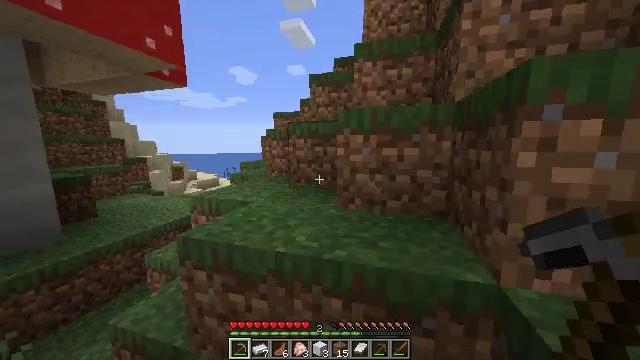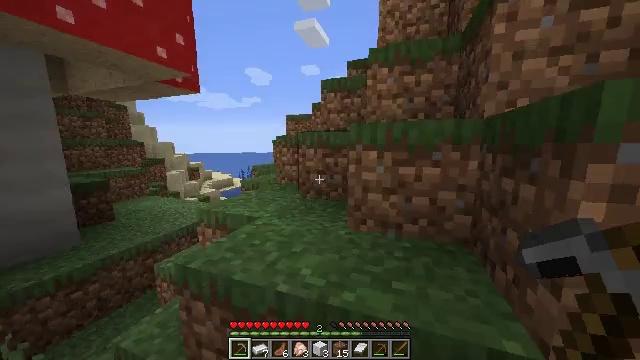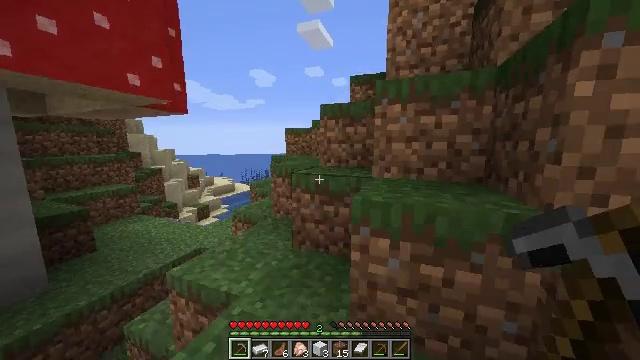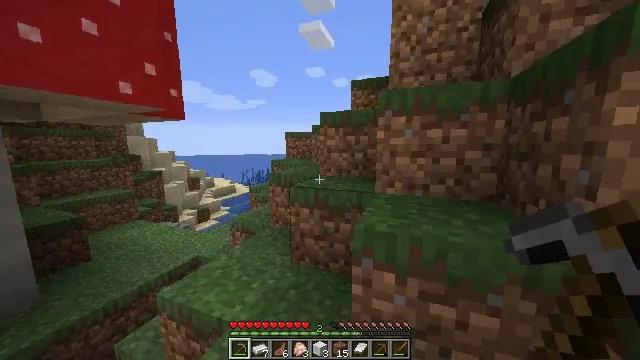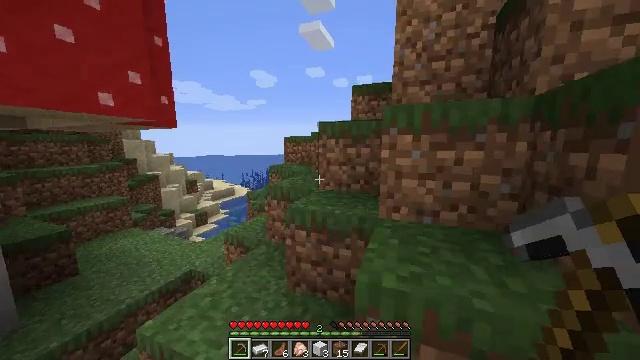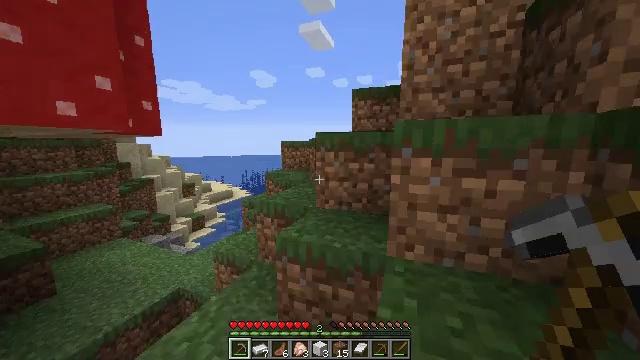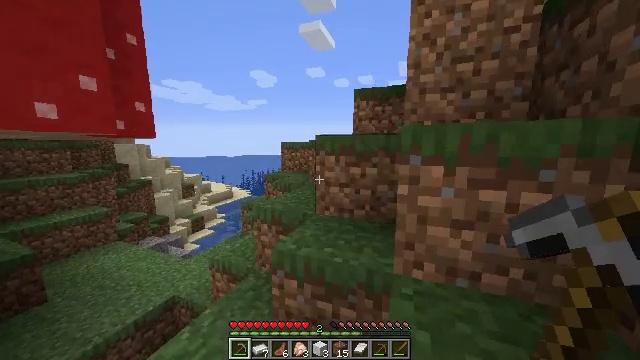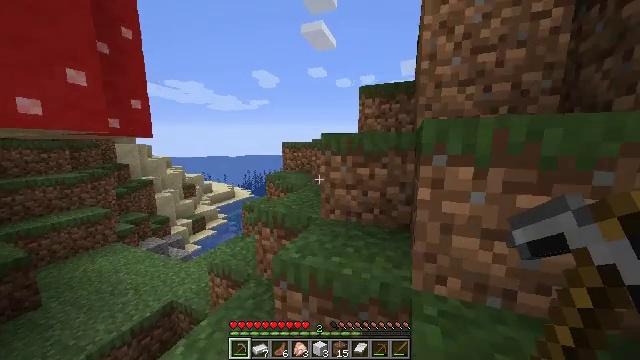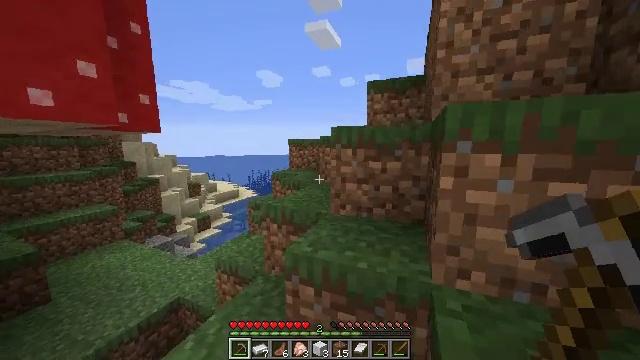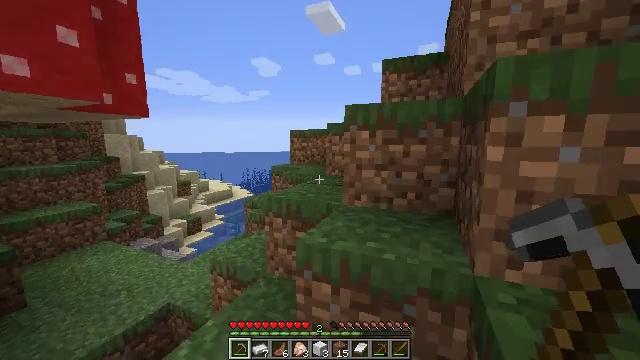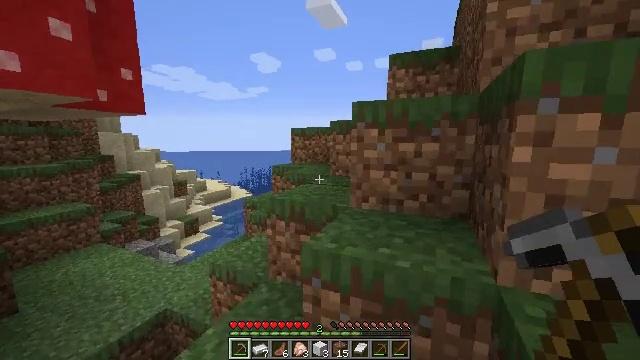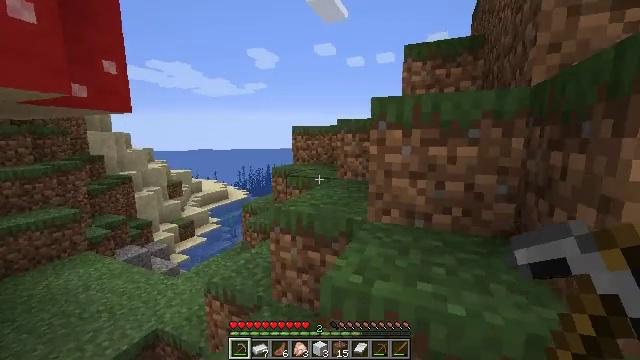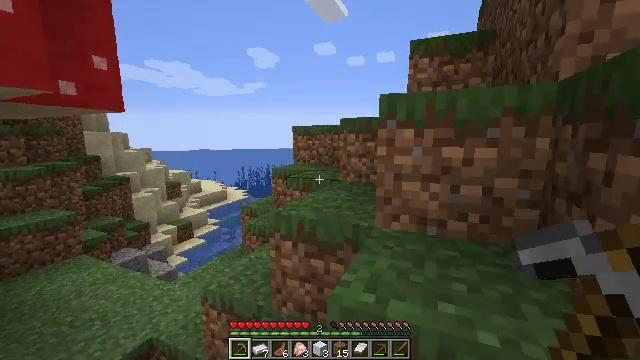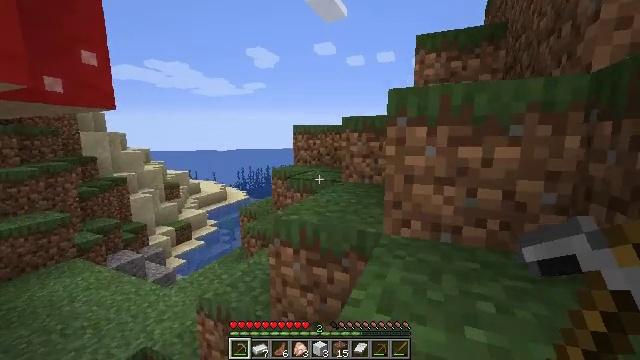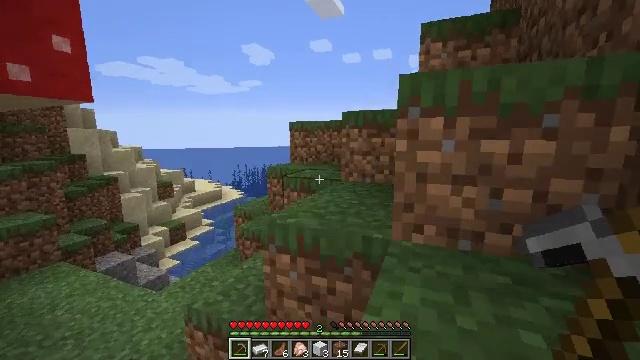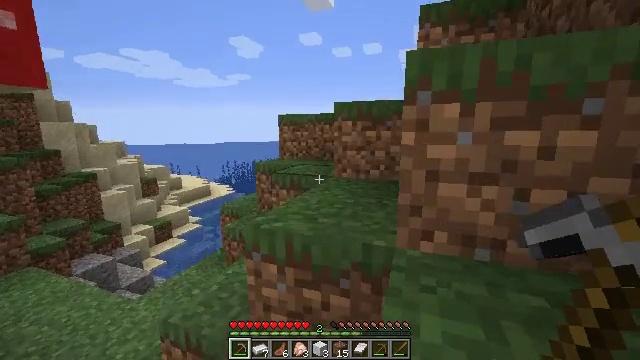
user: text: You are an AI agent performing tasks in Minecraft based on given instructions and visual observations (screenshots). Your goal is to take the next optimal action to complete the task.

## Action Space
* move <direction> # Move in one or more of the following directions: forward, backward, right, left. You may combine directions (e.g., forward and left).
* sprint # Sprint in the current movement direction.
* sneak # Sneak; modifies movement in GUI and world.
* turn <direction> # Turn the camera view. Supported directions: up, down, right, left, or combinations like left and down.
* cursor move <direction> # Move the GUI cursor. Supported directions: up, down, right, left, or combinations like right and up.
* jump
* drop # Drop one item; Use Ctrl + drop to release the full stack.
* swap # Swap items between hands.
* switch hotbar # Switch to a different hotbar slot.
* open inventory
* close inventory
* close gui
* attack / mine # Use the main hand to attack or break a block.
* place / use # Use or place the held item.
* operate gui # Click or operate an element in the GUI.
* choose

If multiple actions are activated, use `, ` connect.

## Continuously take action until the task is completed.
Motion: motion action
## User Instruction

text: Break the chest to retrieve items inside.
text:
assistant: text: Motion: move forward, turn left, jump
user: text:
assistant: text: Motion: move forward, jump
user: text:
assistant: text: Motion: move forward, jump
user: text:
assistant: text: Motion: move forward, jump
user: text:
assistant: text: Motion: move forward, jump
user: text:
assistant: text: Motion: move forward
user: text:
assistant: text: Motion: move forward
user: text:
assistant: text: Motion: move forward, turn left
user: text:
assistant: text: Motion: move forward
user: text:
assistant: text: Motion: move forward
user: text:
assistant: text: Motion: move forward
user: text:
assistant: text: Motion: move forward
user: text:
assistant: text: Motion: move forward
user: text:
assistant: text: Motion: move forward
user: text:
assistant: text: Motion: move forward, turn right and down
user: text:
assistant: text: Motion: move forward, turn right and down
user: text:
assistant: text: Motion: move forward, turn right, jump
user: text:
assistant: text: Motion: move forward, turn right, jump
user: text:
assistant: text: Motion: move forward, turn right, jump
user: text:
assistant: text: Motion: move forward, turn right, jump
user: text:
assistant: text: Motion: move forward, turn right, jump
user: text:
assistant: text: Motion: move forward
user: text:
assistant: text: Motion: move forward
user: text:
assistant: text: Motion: move forward
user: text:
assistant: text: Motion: move forward
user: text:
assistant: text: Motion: move forward, jump
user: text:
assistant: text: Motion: move forward, jump
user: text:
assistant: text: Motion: move forward, jump
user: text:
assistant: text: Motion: move forward, turn left, jump
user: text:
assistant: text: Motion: move forward, turn left, jump